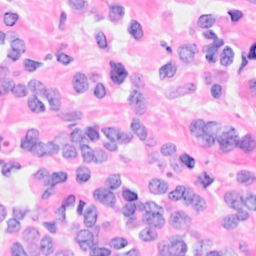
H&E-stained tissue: Breast